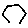
Label: hexagon